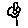
Label: flower